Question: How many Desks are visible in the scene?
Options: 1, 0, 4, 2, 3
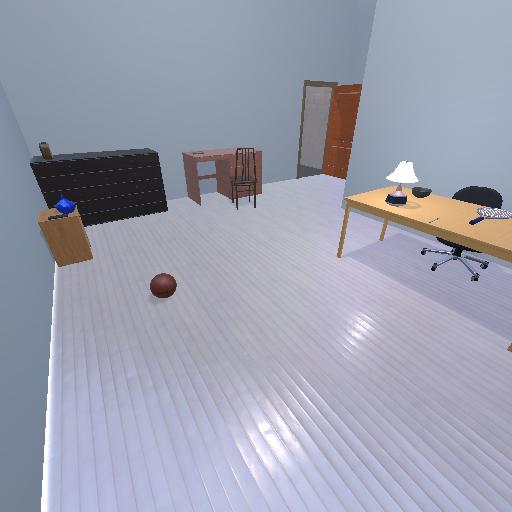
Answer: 1